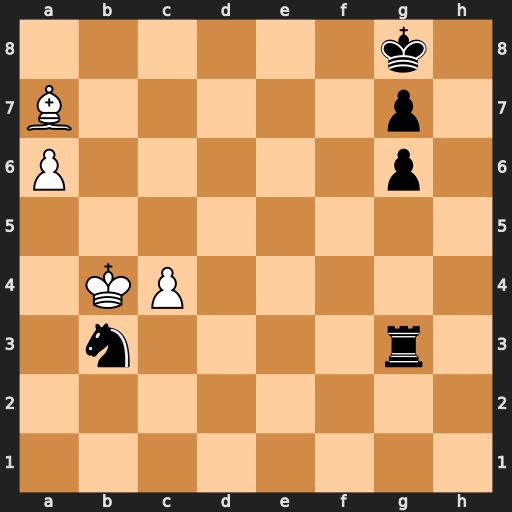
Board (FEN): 6k1/B5p1/P5p1/8/1KP5/1n4r1/8/8
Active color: w
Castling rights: -
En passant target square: -
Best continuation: Bf2 Rf3 a7 Rf8 Kxb3